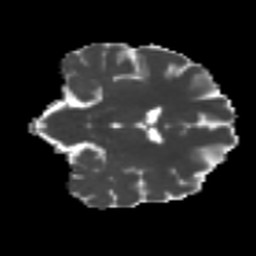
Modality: MD
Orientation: coronal
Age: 28
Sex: female
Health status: ill
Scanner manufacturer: siemens
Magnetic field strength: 3 T
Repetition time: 6.5 s
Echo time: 0.062 s